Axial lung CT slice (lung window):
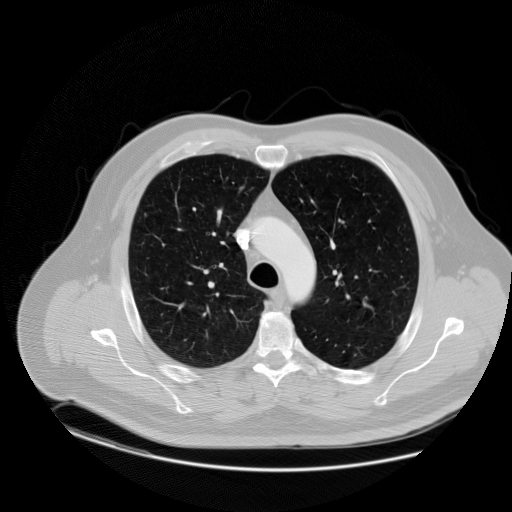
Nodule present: no